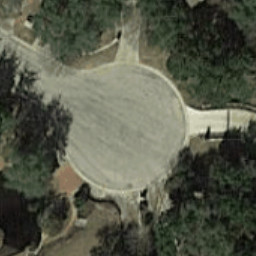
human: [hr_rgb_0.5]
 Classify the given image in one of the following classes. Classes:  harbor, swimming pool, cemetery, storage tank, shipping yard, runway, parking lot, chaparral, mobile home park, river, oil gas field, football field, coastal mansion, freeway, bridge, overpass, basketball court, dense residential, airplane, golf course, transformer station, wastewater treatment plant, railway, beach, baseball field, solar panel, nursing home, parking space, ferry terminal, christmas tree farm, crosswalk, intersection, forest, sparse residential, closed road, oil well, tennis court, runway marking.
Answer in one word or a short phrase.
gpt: closed road